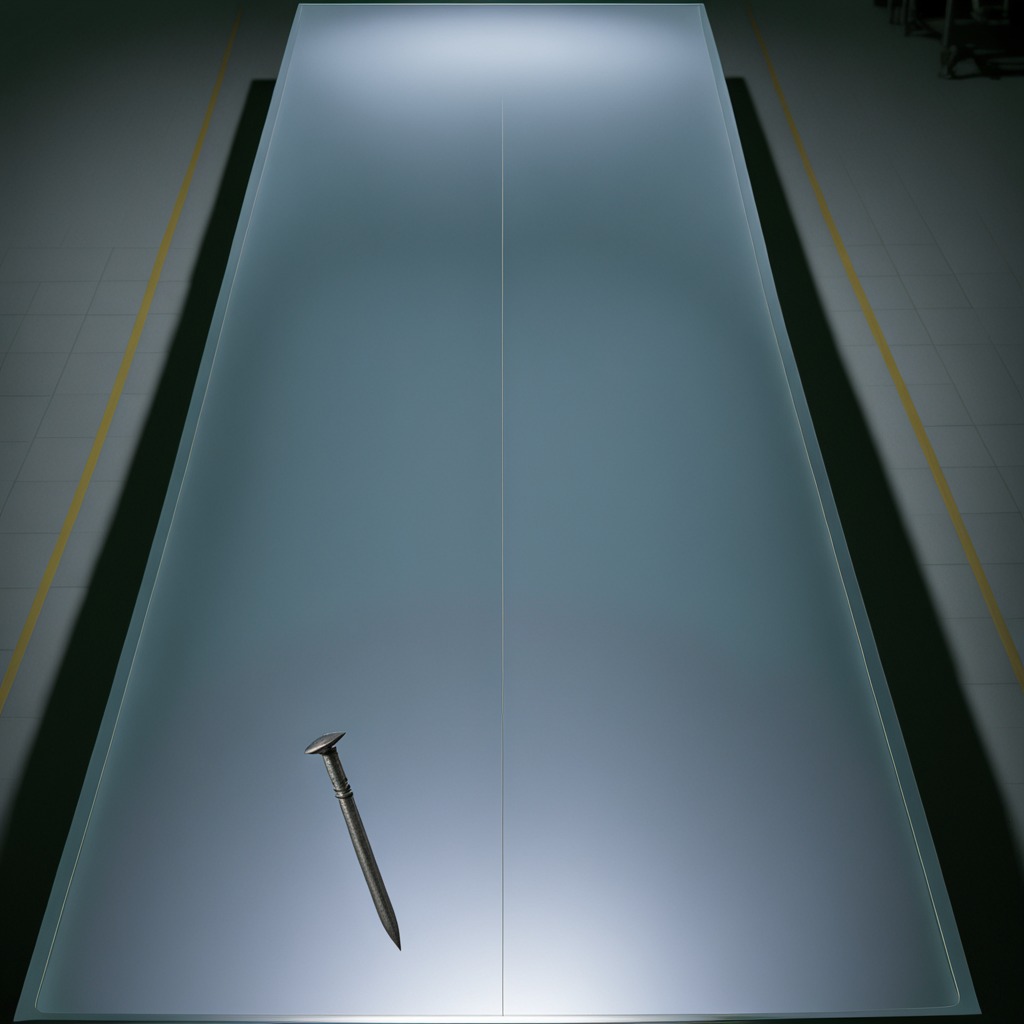
A iron nail is lying on a clean empty table in a railway signal maintenance room lit by harsh overhead fluorescents.